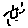
Label: sun